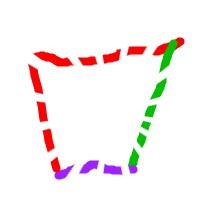
Shape: trapezoid